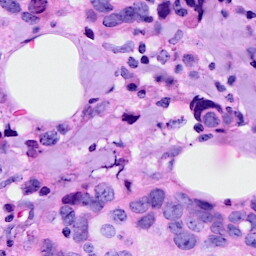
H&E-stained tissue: Breast